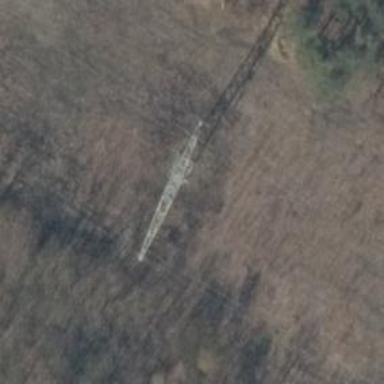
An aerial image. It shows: Power line in the image.